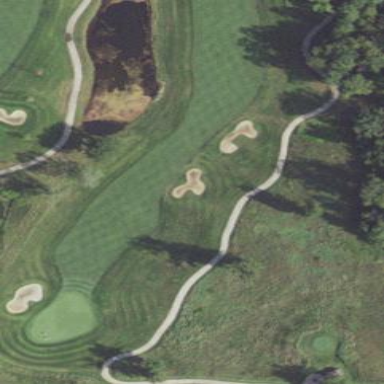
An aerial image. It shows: Rough grassy area used for golf.